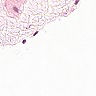
Metastatic tissue present: no